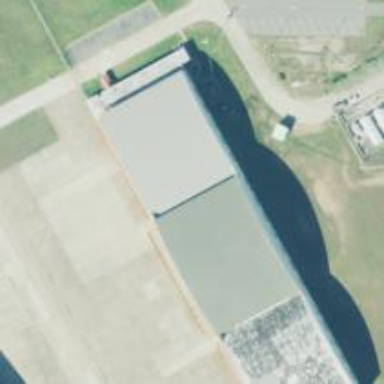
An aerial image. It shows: Hangar building located at airport.